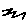
Label: zigzag